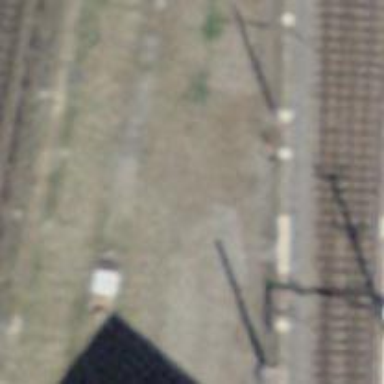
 electrified by contact line. It passes through service yard."